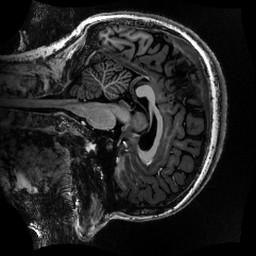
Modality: MP2RAGE
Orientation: sagittal
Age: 22
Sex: female
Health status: healthy